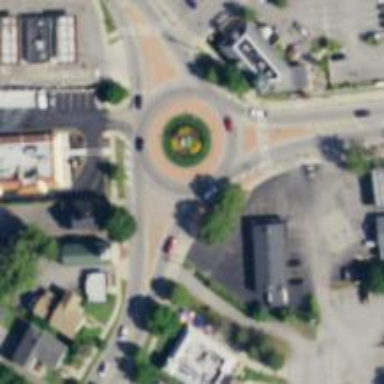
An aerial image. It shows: Primary highway intersecting roundabout.